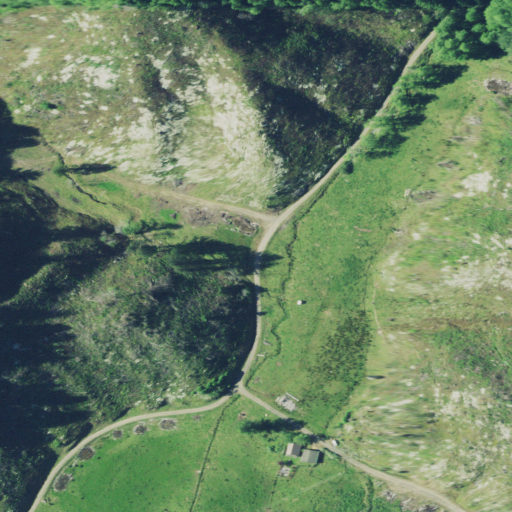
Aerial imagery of valley in Oregon named Corral Gulch containing shrub, herbaceous wetlands, open development, evergreen forest, mixed forest, woody wetlands, and grassland